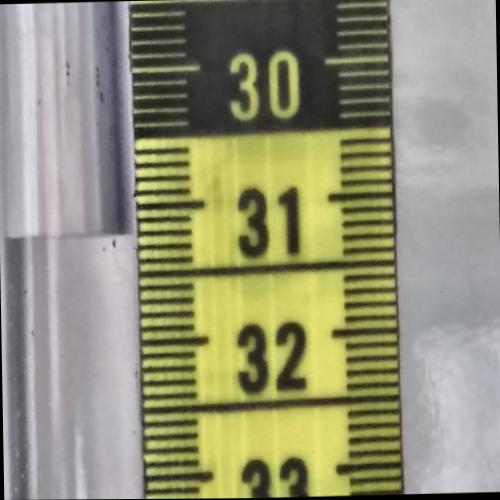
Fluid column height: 31.2 cm